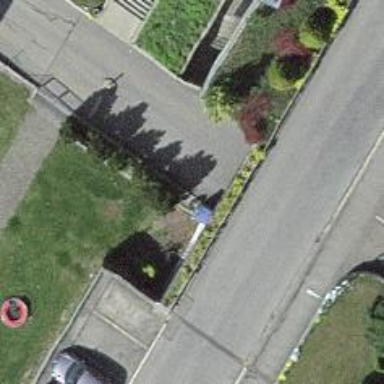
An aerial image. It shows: Parking entrance.